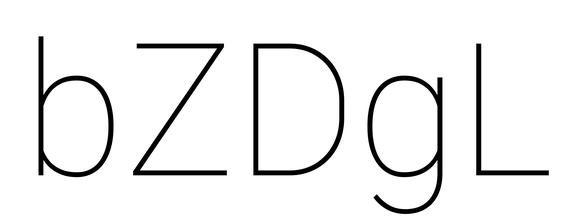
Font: Roboto_Thin